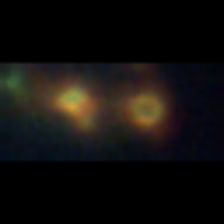
Taxon: Chaetoceros
Group: Diatoms